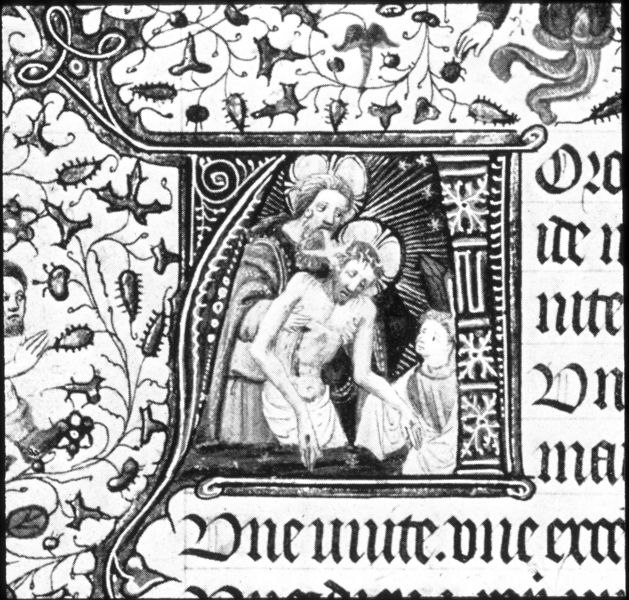
Titel: Manuskript
Standort: Herkunftsland: Frankreich (EU - F)
Institution: Wien, Österreichische Nationalbibliothek
Schlagwörter: blätter, gott, weiß, wunde, licht, schwarz, ornament, bibel, johannes, taube, tod, vorhang, kind, pflanzen, gotik, schrift, druck, sterne, initiale, ranke, heiligenschein, christus, jesus, kreuzabnahme, stigmata, lettern, latein, heiliger geist, gottvater, buchmalerei, heilg, mahle, sohb, haramäus